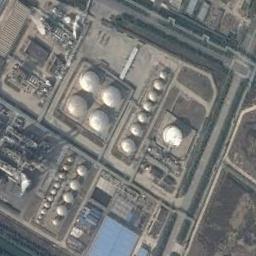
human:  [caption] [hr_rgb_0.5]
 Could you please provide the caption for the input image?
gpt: There are many neatly arranged storage tanks and many pipelines in the factory .

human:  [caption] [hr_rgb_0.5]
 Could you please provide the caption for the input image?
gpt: There are many storage tanks on the bare land next to buildings .

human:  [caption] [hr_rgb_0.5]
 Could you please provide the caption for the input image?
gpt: There are nine tanks of different size .

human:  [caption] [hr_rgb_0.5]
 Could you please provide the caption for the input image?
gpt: There are many buildings of different sizes next to the storage tanks .

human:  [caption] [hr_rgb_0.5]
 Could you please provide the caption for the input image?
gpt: There are some storage tanks of different sizes .